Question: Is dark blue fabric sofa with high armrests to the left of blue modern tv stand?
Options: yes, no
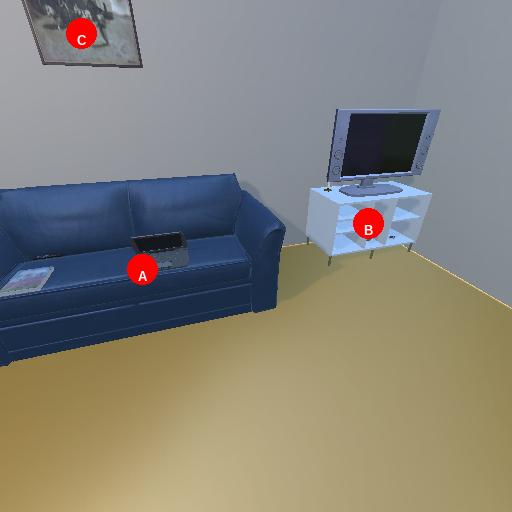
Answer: yes